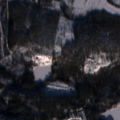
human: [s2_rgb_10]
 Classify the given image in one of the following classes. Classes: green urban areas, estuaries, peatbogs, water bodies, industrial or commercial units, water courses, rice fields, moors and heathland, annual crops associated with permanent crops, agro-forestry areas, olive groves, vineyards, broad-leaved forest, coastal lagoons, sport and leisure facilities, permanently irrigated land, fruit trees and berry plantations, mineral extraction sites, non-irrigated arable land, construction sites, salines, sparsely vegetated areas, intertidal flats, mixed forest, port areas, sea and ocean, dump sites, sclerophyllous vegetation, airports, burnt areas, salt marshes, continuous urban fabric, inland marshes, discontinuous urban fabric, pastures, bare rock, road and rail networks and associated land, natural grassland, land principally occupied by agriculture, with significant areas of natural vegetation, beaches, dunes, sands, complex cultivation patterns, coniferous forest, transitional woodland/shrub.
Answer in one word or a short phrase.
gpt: coniferous forest, transitional woodland/shrub, water bodies